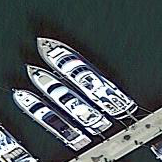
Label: civil